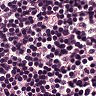
Metastatic tissue present: no